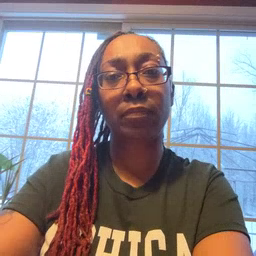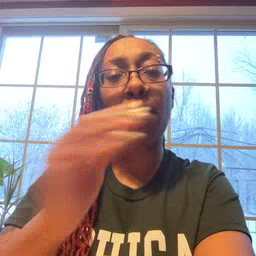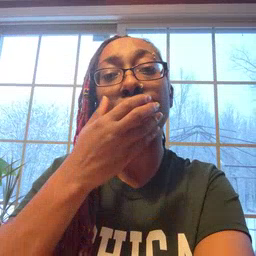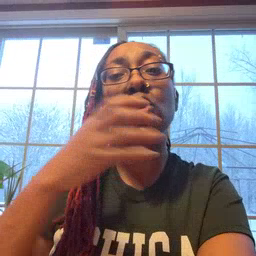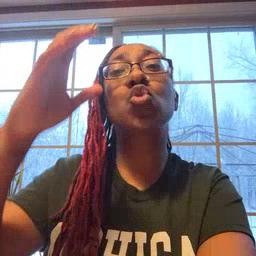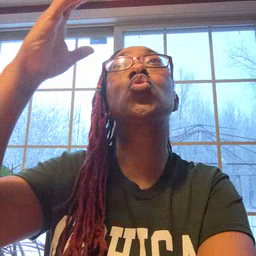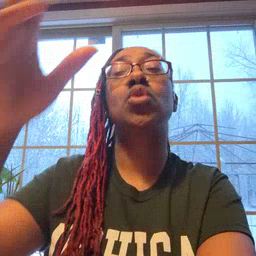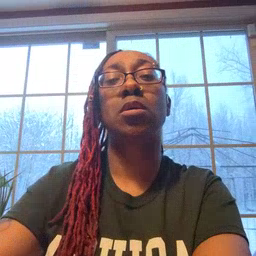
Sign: balloon